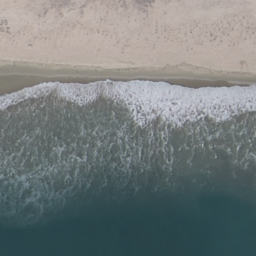
Label: beach